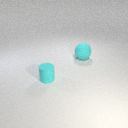
small cyan rubber cylinder in front of large cyan rubber sphere